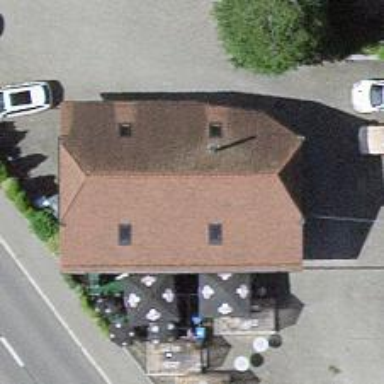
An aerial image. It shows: Bar.